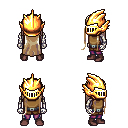
a pixel art fantasy rpg character, male body template, skeleton, leather chest armor, magenta pants, white blonde extra-long hairstyle, gold helm, maroon shoes, four views (front, back, left, right), 2x2 character sprite sheet, small pixel art, hard edges, no anti-aliasing